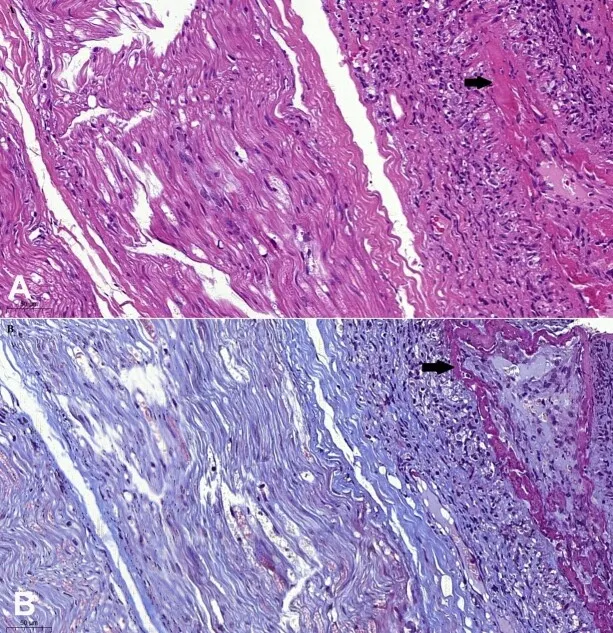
Photomicrograph of the sural nerve showing fibrinoid necrosis (arrows) in epineural arteries on longitudinal sections in A - (H&E) and in B - (Trichrome stain). Bar of 50 micra.
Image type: pathology (h&e)